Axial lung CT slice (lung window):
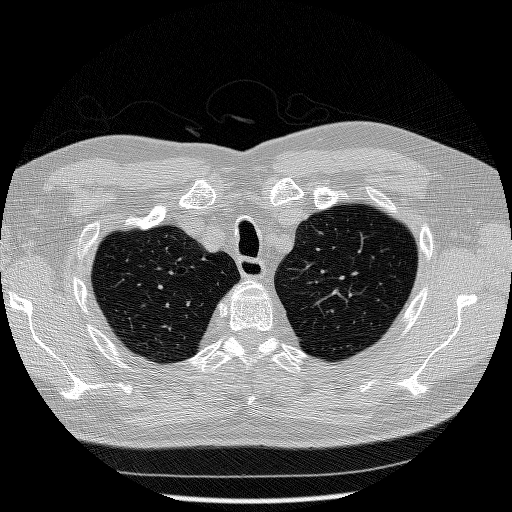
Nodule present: no